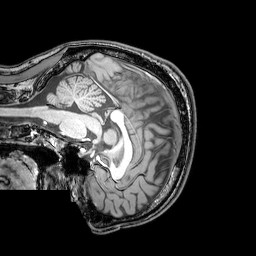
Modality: T1w
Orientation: sagittal
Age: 24
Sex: male
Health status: healthy
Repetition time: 0.081 s
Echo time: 0.037 s